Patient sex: M
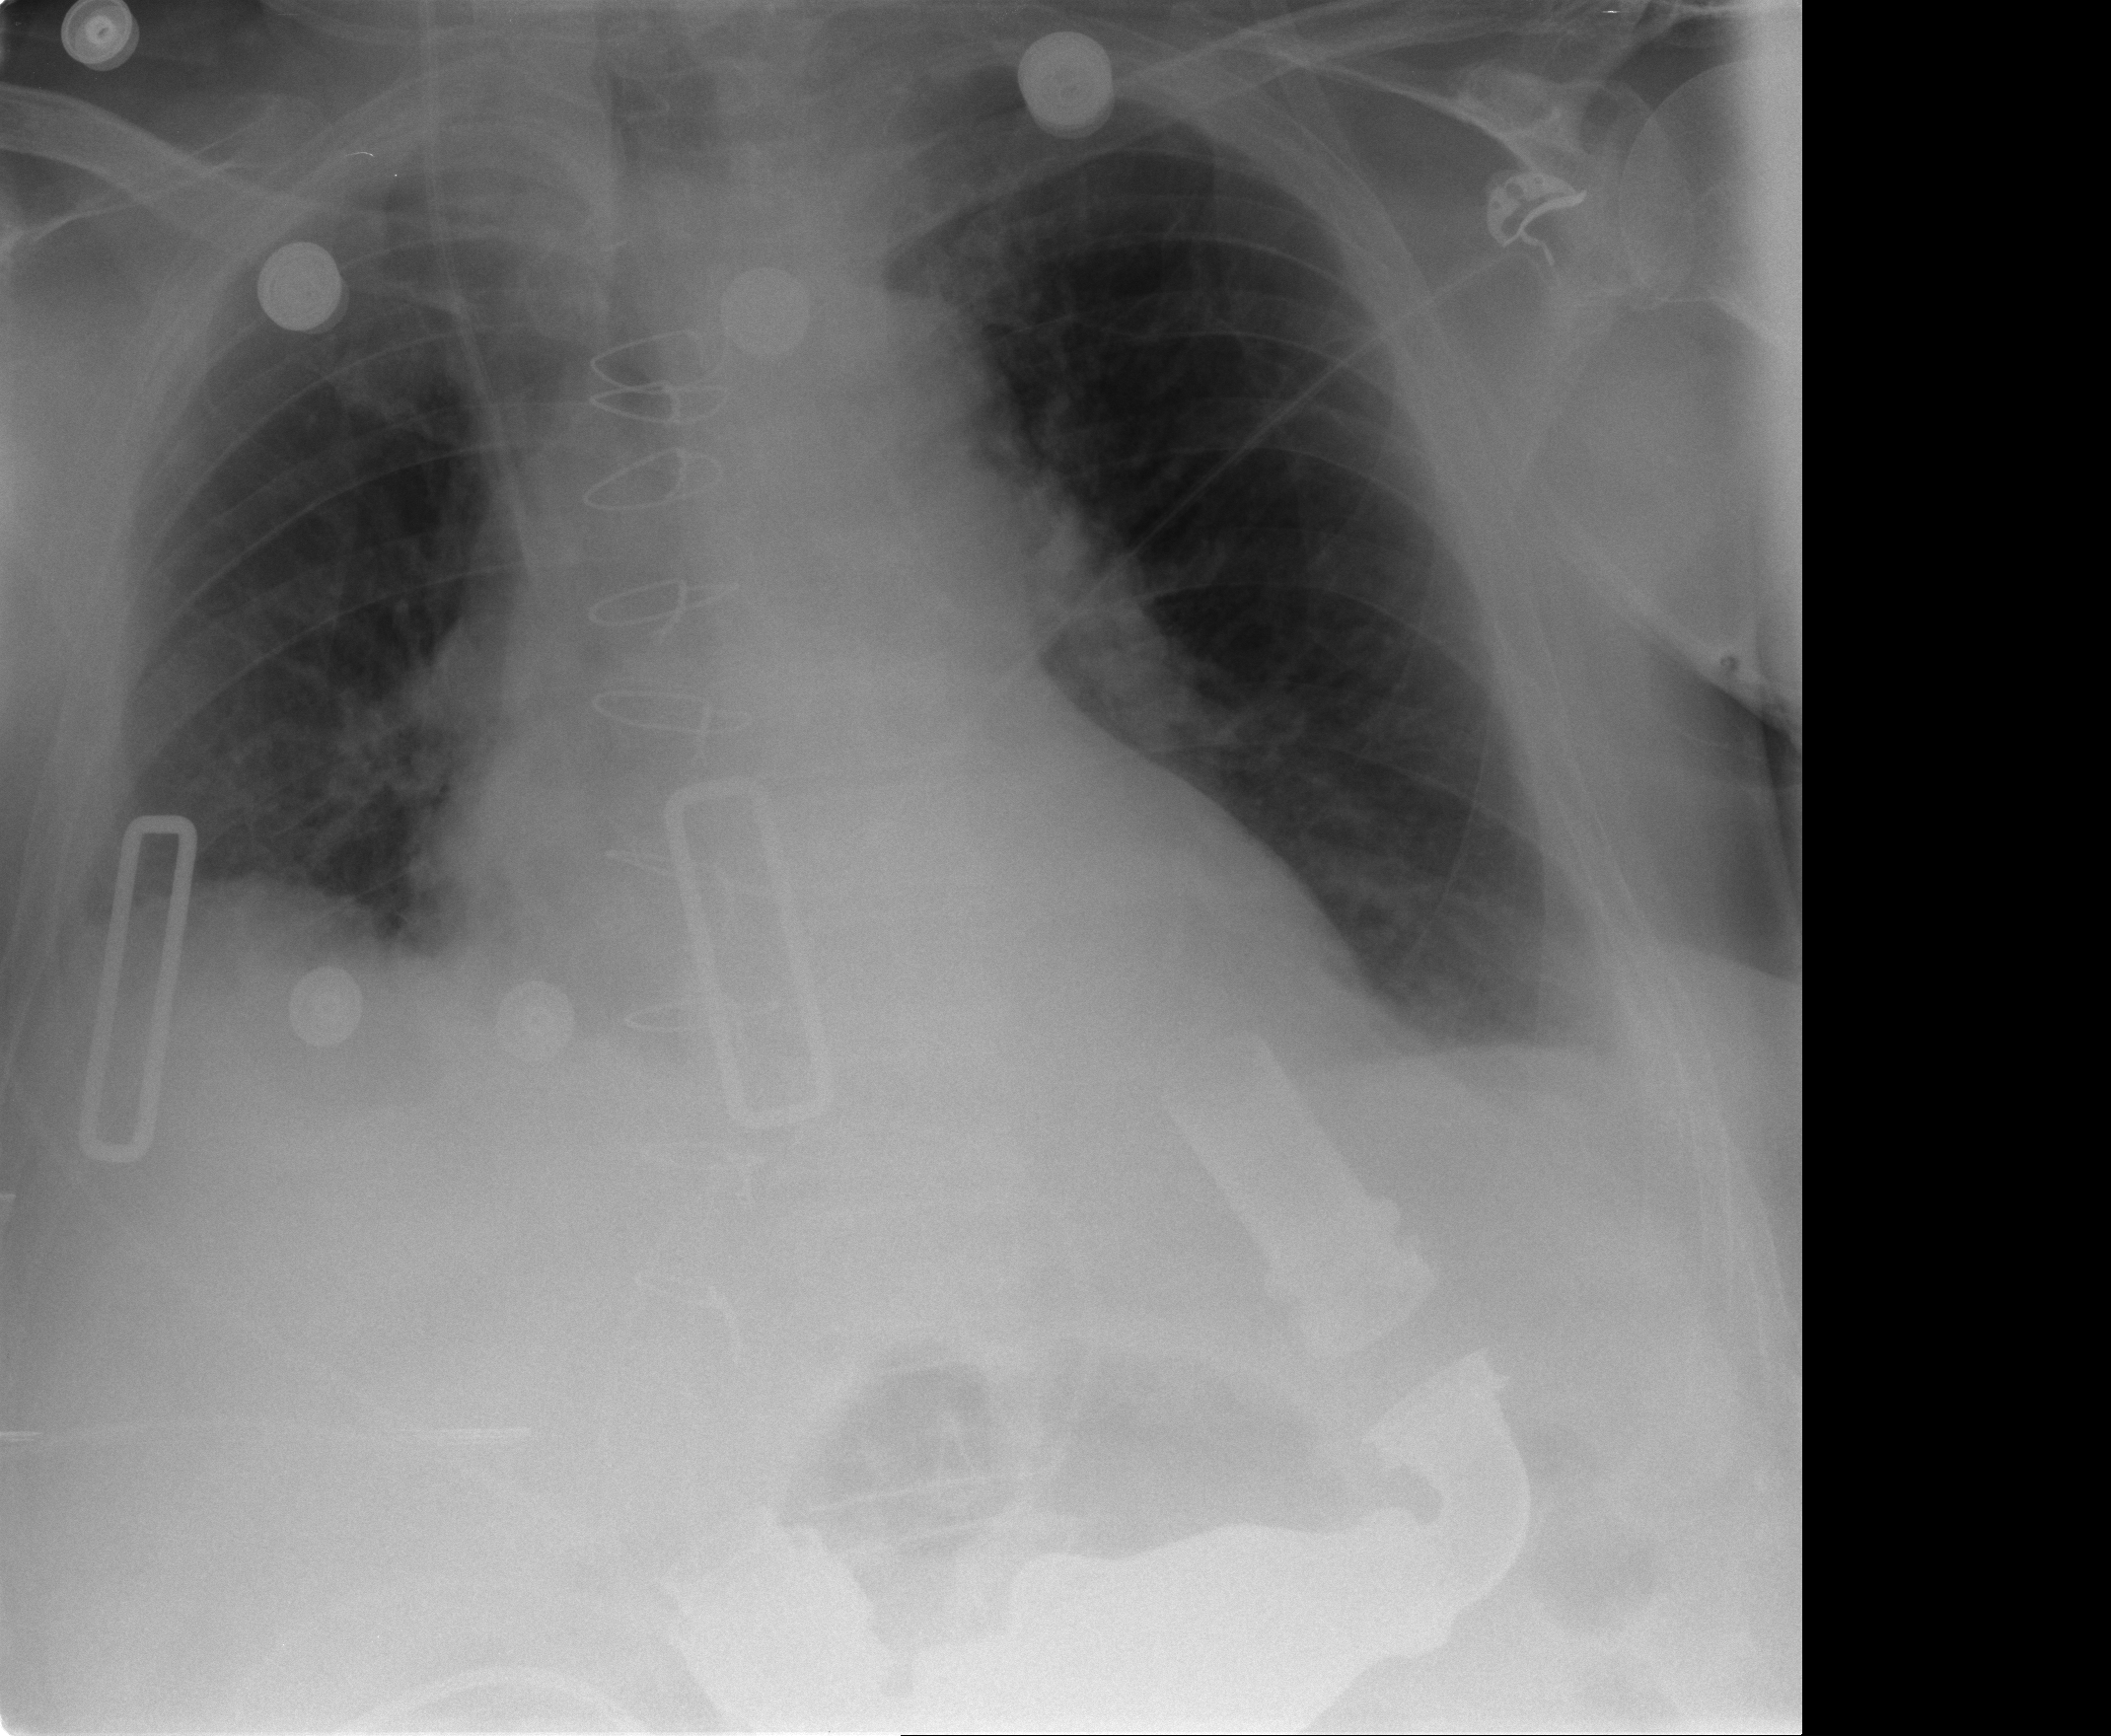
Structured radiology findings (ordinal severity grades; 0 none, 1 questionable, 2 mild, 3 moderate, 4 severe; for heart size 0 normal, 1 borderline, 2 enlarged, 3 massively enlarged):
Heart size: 2
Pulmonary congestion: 2
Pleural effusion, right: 1
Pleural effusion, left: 2
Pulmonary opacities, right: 1
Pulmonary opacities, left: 1
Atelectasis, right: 2
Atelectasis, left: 2